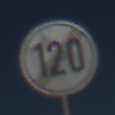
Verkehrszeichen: EndeGeschwindigkeit120
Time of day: MorningAfternoon
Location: Outdoor (Nature)
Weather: PartlyCloudy
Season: NotSpecified
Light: Natural